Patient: sex F, age 43
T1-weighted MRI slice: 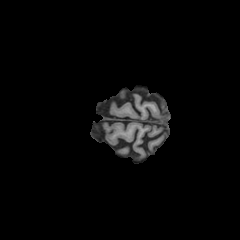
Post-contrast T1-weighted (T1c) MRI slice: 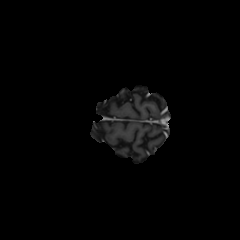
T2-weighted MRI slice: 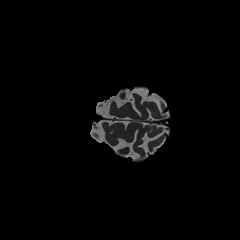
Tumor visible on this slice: no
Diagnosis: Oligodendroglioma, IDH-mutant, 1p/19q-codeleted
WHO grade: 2